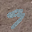
Label: 9